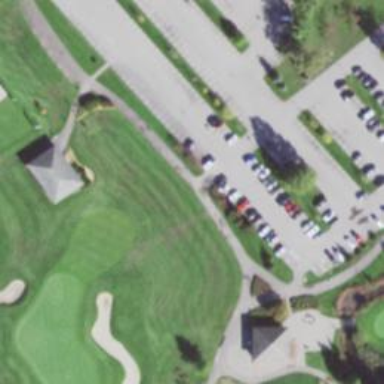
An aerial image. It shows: Service road used as golf cart path.